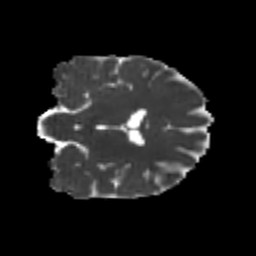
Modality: MD
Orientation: coronal
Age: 22
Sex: female
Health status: healthy
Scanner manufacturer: philips
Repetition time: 7.388 s
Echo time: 0.08599 s